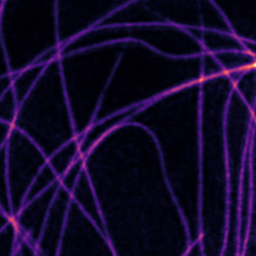
Label: Super-resolution Microtubules image